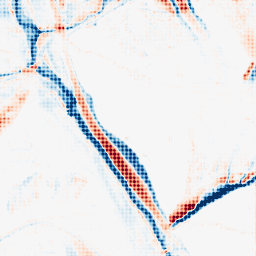
Category: morphological
Decomposition family: morphological_ellipse
Decomposition parameters: operation: average
width: 10
height: 30
Upsampling method: sinc_blackman
Upsampling parameters: scale: 4
kernel_size: 4
Upsampling scale: 4